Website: ulta-beauty
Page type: delivery-shipping
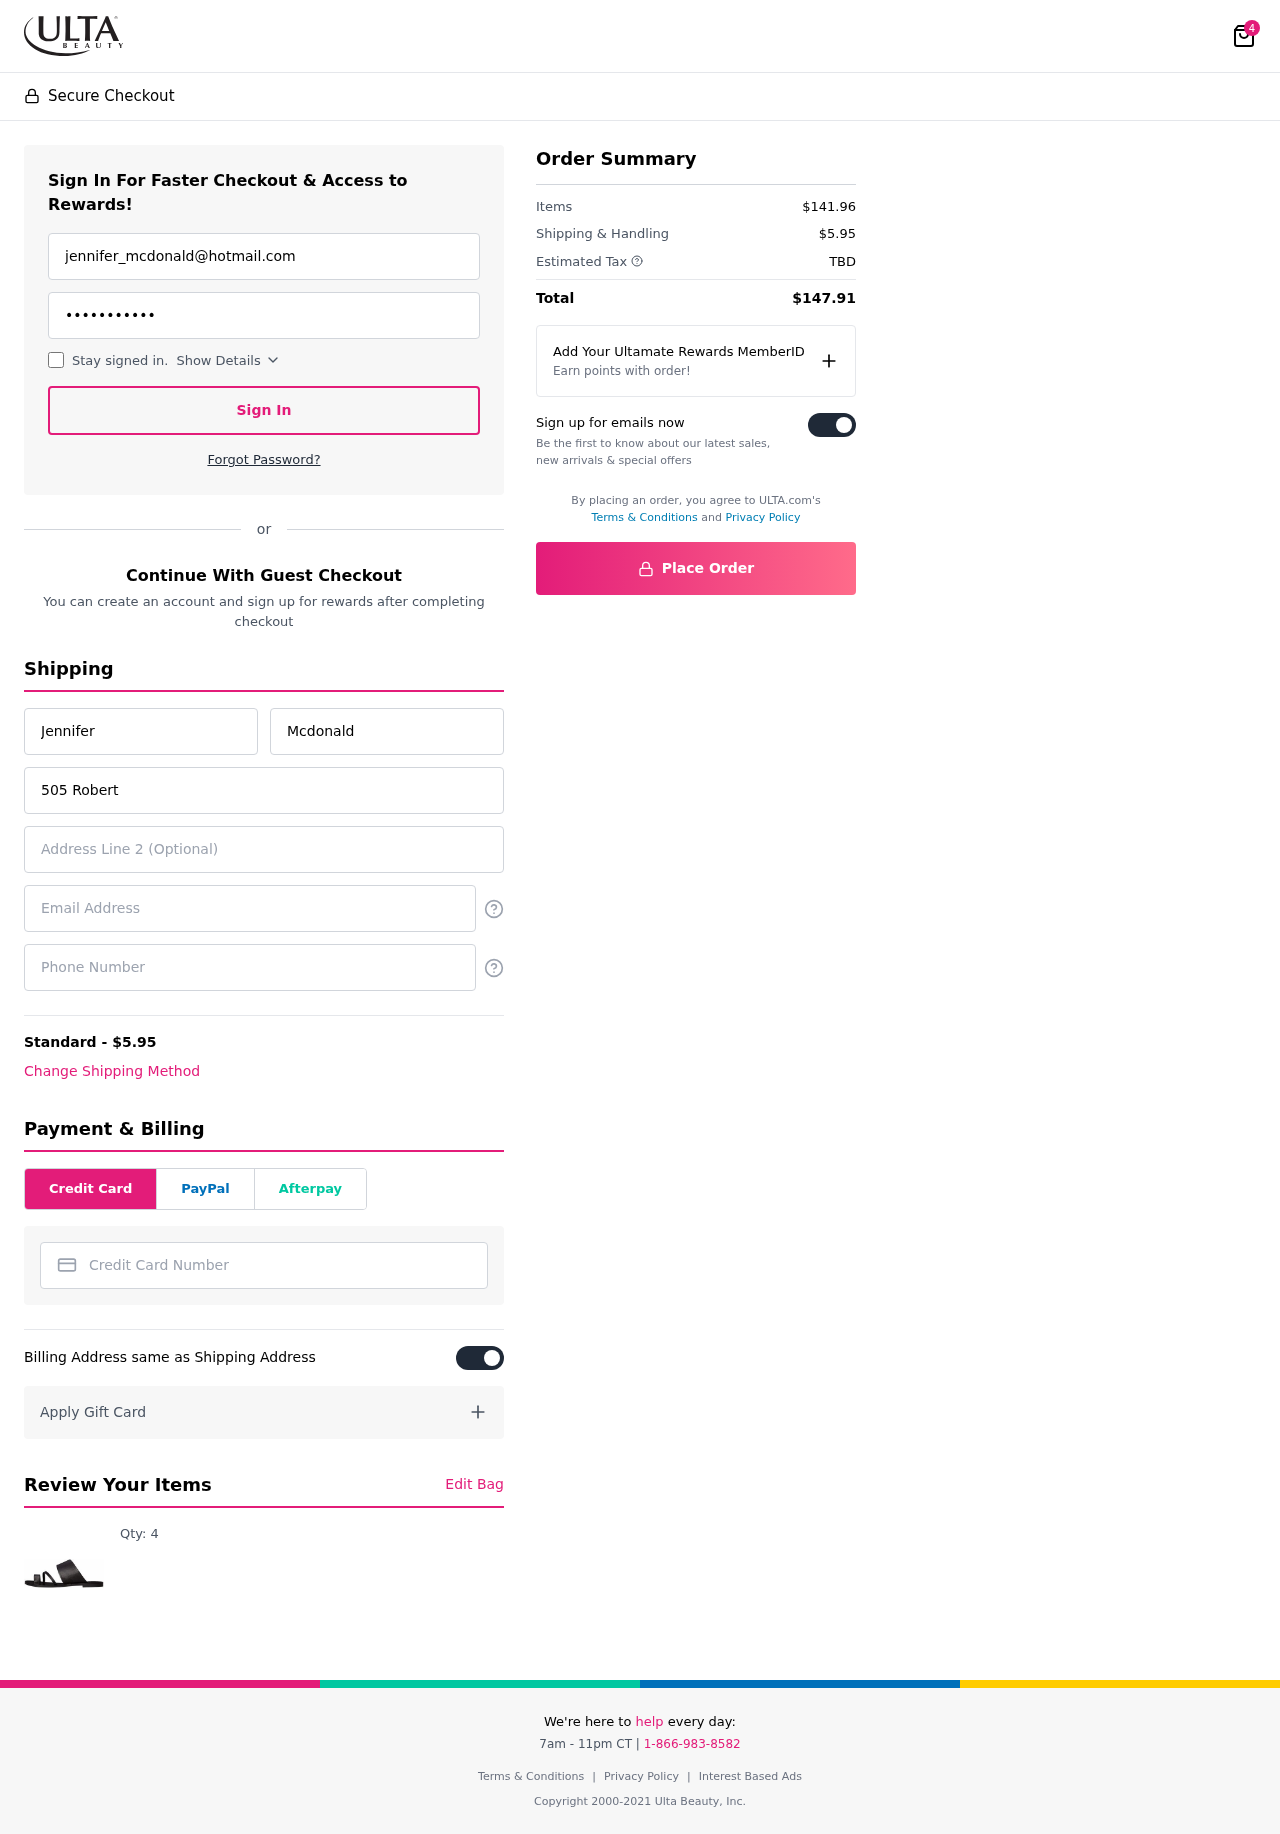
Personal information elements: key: PII_CARD_NUMBER
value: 2708 4889 8477 9932
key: PII_EMAIL
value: jennifer_mcdonald@hotmail.com
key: PII_EMAIL2
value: jennifer_mcdonald@hotmail.com
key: PII_FIRSTNAME
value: Jennifer
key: PII_LASTNAME
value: Mcdonald
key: PII_PHONE
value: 7797618192
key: PII_STREET
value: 505 Roberts Divide
Product elements: key: PRODUCT1_QUANTITY
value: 4
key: PRODUCT1
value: Qty: 4
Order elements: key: ORDER_NUM_ITEMS
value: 4
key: ORDER_SHIPPING_COST
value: $5.95
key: ORDER_SUBTOTAL
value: $141.96
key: ORDER_TAX
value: TBD
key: ORDER_TOTAL
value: $147.91